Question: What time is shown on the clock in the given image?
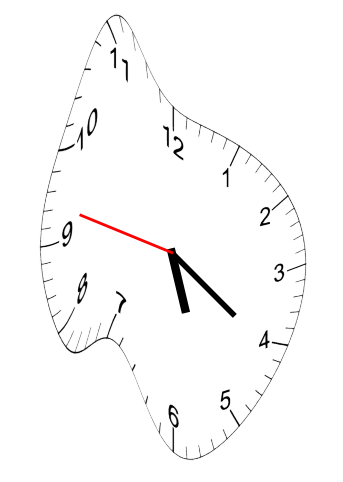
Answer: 05:20:47